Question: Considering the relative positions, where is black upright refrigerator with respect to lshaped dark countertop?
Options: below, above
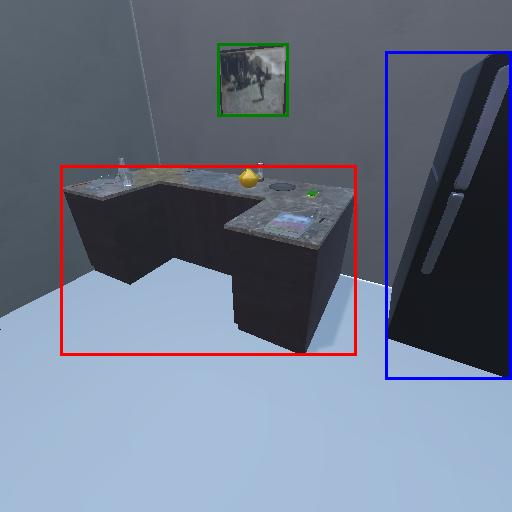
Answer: below